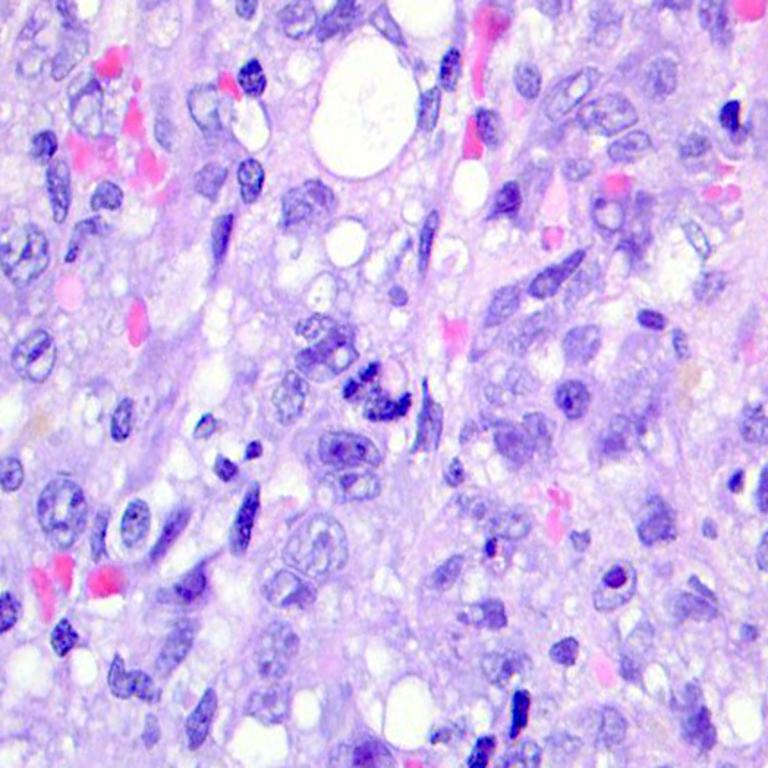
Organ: colon
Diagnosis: adenocarcinomas